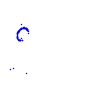
Particle: kaon